Question: I have a sample database like below, and I want to display only the red colored records in the datagrid. I have a condition for how to make those two cells red.
## Sample Database

For example, I want to display records whose is value less than 10 in the book number column.
I used code like below for making them red.
## Code
'''
private void UpdateDataGridViewColor()
{
if (calledMethod == 2)
{
for (int i = 0; i < dataGridView1.RowCount; i++)
{
int j = 6;
DataGridViewCellStyle CellStyle = new DataGridViewCellStyle();
CellStyle.ForeColor = Color.Red;
if (isLate(dataGridView1[j, i].Value.ToString()))
{
dataGridView1[j, i].Style = CellStyle;
}
}
}
}
'''
I used code something like the following.
## Code
'''
private void issueDetails()
{
calledMethod = 2;
string connectionPath = @"Data Source=Data\libraryData.dat;Version=3;New=False;Compress=True";
using (SQLiteConnection connection = new SQLiteConnection(connectionPath))
{
SQLiteCommand command = connection.CreateCommand();
connection.Open();
string query = "SELECT bookno as 'Book No.',studentId as 'Student ID', title as 'Title', author as 'Author', description as 'Description', issuedDate as 'Issued Date', dueDate as 'Due Date' FROM issuedBooks";
command.CommandText = query;
command.ExecuteNonQuery();
SQLiteDataAdapter da = new SQLiteDataAdapter(command);
DataSet ds = new DataSet();
da.Fill(ds, "issuedBooks");
int c = ds.Tables["issuedBooks"].Rows.Count;
dataGridView1.DataSource = ds.Tables["issuedBooks"];
dataGridView1.Sort(dataGridView1.Columns["Student ID"], ListSortDirection.Ascending);
dataGridView1.ReadOnly = true;
connection.Close();
this.Totals.Text = "Total Issued Books : " + Convert.ToString(c);
}
}
'''
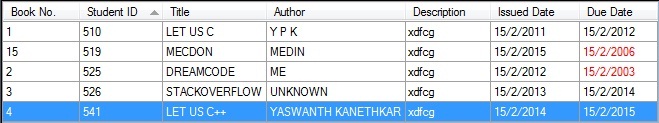
Answer: ## Answer
'''
public void onlyDueReport()
{
List<int> array = new List<int>();
string connectionPath = @"Data Source=Data\libraryData.dat;Version=3;New=False;Compress=True";
using (SQLiteConnection connection = new SQLiteConnection(connectionPath))
{
SQLiteCommand command = connection.CreateCommand();
connection.Open();
string query = "SELECT bookno as 'Book No.',studentId as 'Student ID', title as 'Title', author as 'Author', description as 'Description', issuedDate as 'Issued Date', dueDate as 'Due Date' FROM issuedBooks";
command.CommandText = query;
command.ExecuteNonQuery();
SQLiteDataAdapter da = new SQLiteDataAdapter(command);
DataSet ds = new DataSet();
da.Fill(ds, "issuedBooks");
int c = ds.Tables["issuedBooks"].Rows.Count;
if (c > 0)
{
for (int row = c; row > 0; row--)
{
string date = (string)(ds.Tables["issuedBooks"].Rows[c - row]["Due Date"]);
if (isLate(date))
{
int a = Convert.ToInt32(ds.Tables["issuedBooks"].Rows[c - row]["Book No."]);
array.Add(a);
}
}
}
query = "SELECT bookno as 'Book No.',studentId as 'Student ID', title as 'Title', author as 'Author', description as 'Description', issuedDate as 'Issued Date', dueDate as 'Due Date' FROM issuedBooks WHERE bookno IN (";
int[] cool = array.ToArray();
int cou = 0;
foreach (int a in cool)
{
query += a;
if (cou < cool.Length - 1) { query += ','; }
cou++;
}
query += ")";
Console.WriteLine(query);
command.CommandText = query;
command.ExecuteNonQuery();
DataSet ds1 = new DataSet();
da.Fill(ds1, "issuedBooks");
dataGridView1.DataSource = ds1.Tables["issuedBooks"];
this.Totals.Text = "";
Report_Viewer.StatusPText = " Total Pending Books : " + ds1.Tables["issuedBooks"].Rows.Count;
}
}
'''